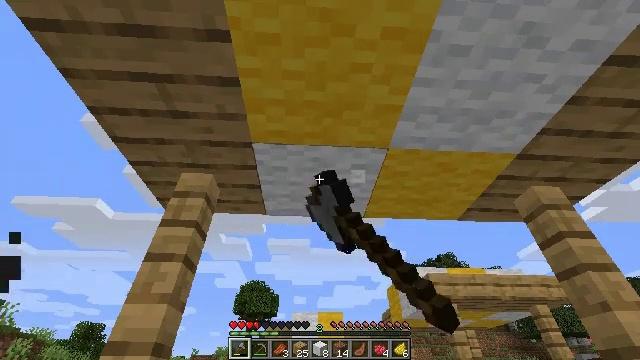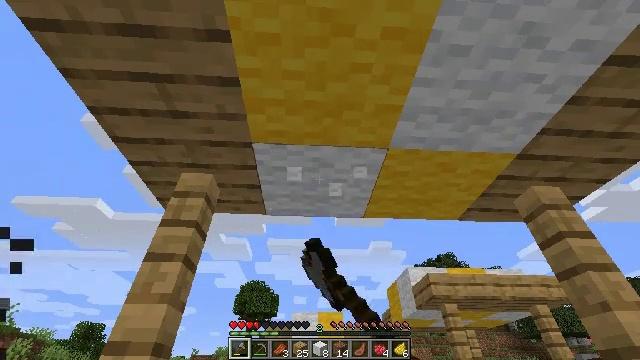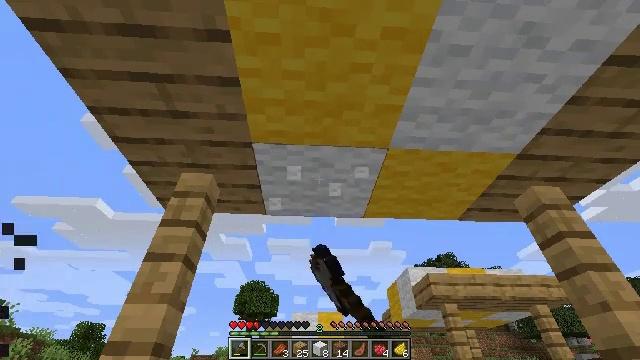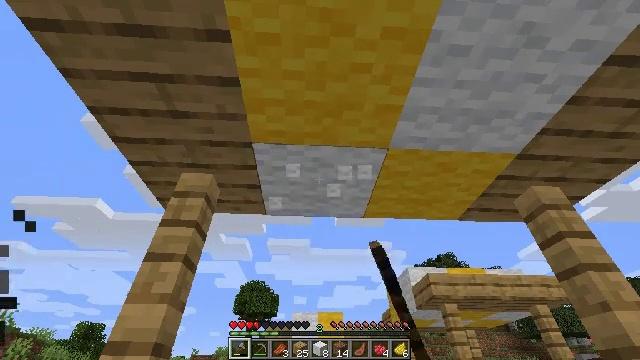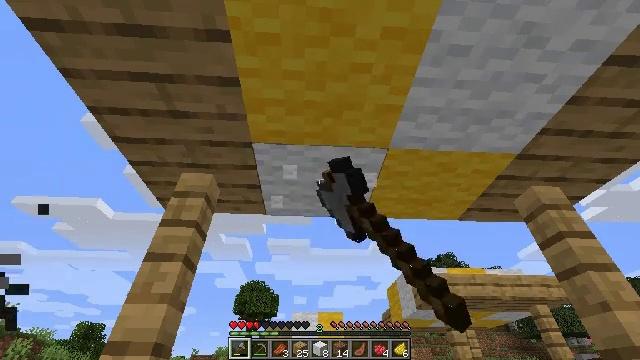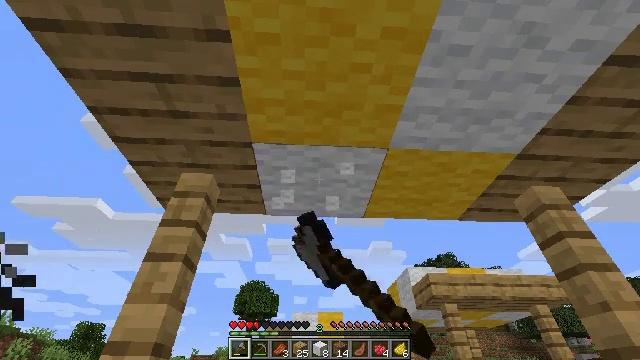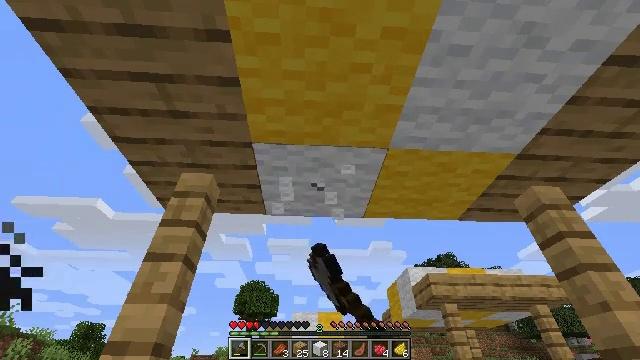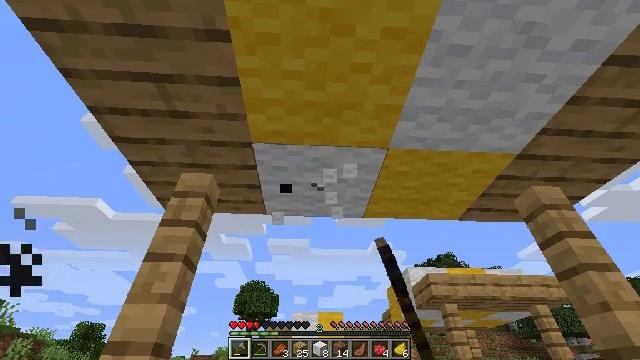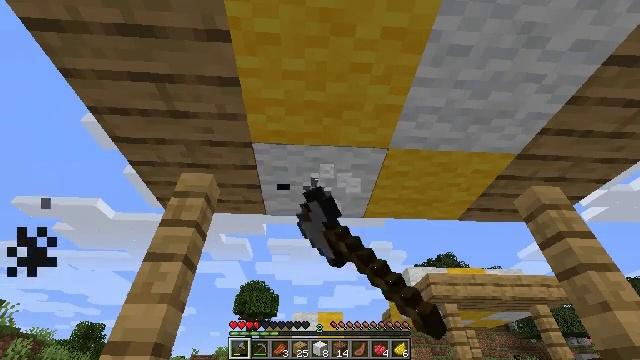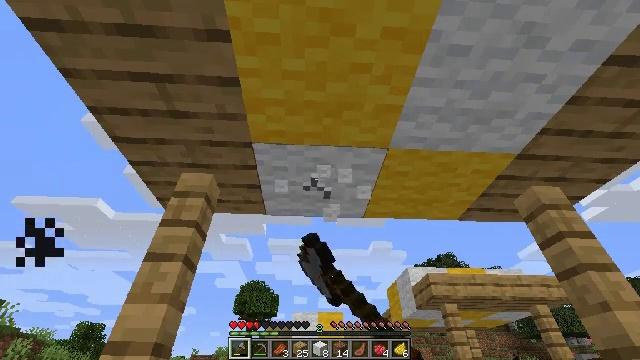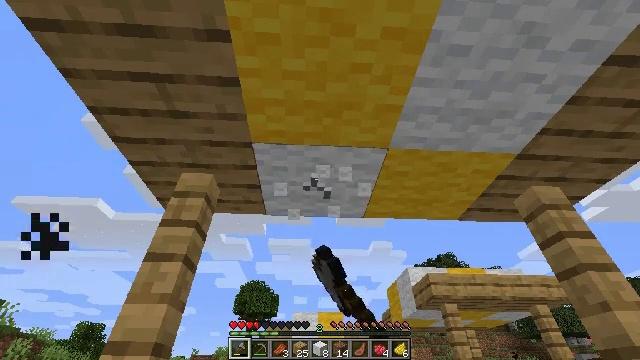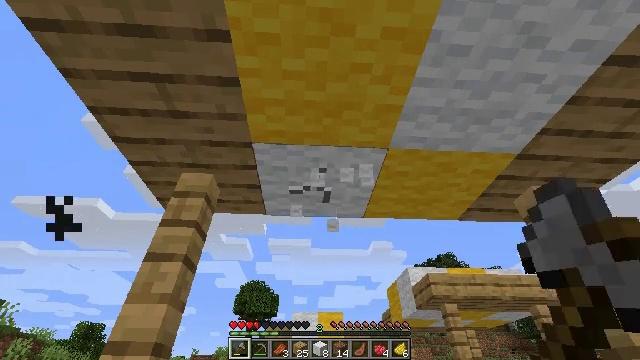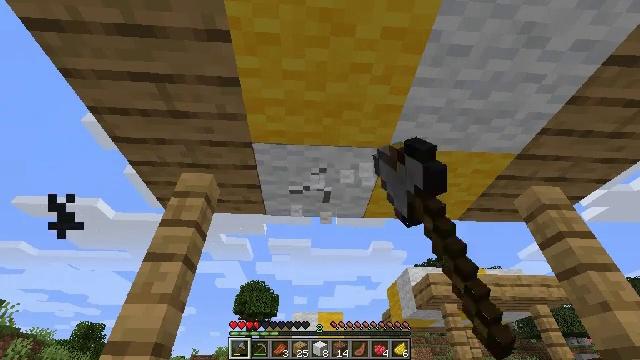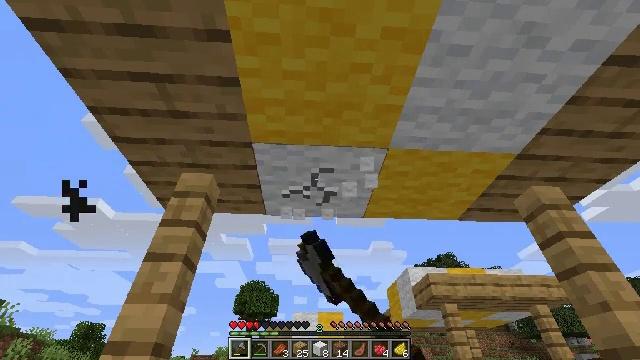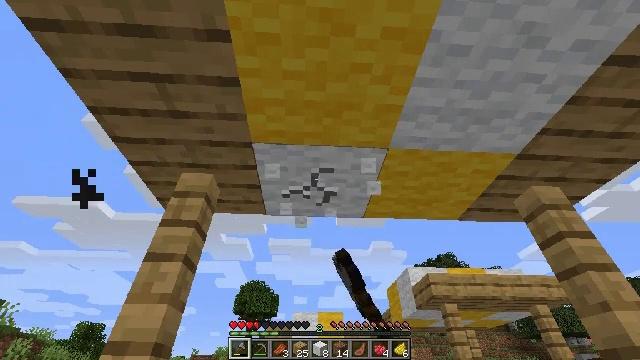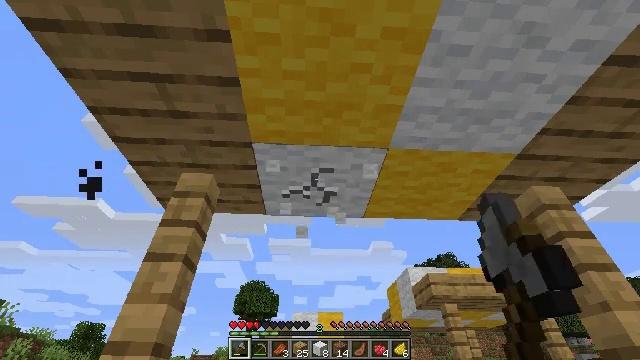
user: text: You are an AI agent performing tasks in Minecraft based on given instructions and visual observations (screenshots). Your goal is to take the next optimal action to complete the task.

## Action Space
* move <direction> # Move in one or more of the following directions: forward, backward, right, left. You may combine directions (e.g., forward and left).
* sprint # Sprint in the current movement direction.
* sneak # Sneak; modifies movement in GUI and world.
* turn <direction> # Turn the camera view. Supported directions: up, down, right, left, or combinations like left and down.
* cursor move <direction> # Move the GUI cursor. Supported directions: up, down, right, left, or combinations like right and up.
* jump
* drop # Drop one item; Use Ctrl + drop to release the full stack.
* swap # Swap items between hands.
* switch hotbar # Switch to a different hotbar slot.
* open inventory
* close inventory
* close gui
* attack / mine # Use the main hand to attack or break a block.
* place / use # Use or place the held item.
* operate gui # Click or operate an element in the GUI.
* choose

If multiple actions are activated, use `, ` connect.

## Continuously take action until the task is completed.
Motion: motion action
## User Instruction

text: Gather white wool from a build.
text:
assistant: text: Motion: attack / mine
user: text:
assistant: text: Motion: attack / mine
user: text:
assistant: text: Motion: attack / mine
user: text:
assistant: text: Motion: attack / mine
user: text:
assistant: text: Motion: attack / mine
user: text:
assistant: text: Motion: attack / mine
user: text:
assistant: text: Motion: attack / mine
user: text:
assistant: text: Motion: attack / mine
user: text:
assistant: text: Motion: attack / mine
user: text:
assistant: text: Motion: attack / mine
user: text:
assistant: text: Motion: attack / mine
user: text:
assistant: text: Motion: attack / mine
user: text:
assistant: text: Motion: attack / mine
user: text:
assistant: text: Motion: attack / mine
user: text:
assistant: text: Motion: attack / mine
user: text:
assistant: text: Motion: attack / mine
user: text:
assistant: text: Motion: attack / mine
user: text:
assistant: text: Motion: attack / mine
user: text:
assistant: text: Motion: attack / mine
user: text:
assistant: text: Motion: attack / mine
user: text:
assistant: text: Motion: attack / mine
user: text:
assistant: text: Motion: attack / mine
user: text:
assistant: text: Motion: attack / mine
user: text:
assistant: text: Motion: attack / mine
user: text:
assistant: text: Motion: attack / mine
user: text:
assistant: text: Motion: attack / mine
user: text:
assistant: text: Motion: attack / mine
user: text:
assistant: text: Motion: attack / mine
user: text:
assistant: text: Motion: attack / mine
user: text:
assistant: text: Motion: attack / mine